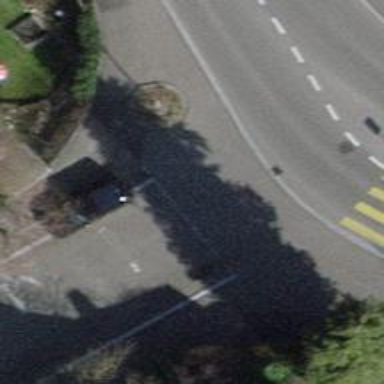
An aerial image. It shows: Unmarked crossing with traffic calming table on the road.